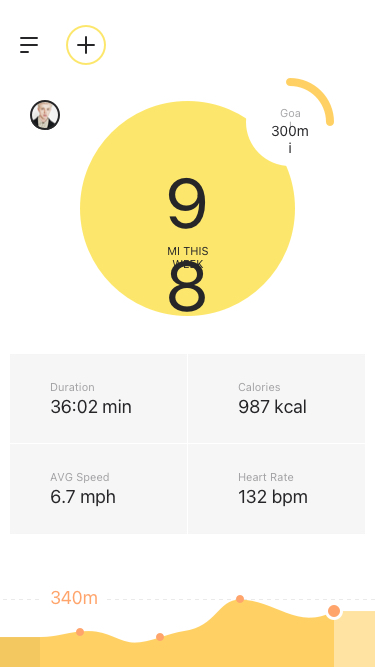
Text in this UI design:
340m
Duration
36:02 min
Calories
987 kcal
AVG Speed
6.7 mph
Heart Rate
132 bpm
98
mi this week
Goal
300mi